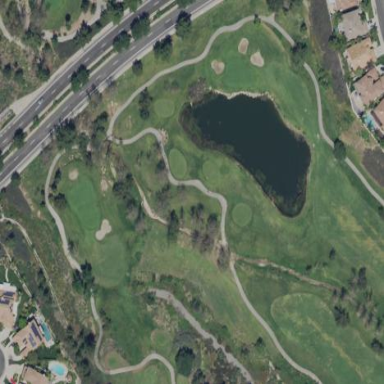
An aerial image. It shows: Water hazard on golf course.